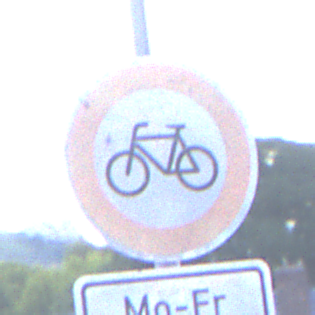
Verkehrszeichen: VerbotRadverkehr
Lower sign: ZeitangabenMitBeschraenkungAufWochentage2
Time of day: SunriseSunset
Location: Outdoor (Suburban)
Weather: PartlyCloudy
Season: NotSpecified
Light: Natural